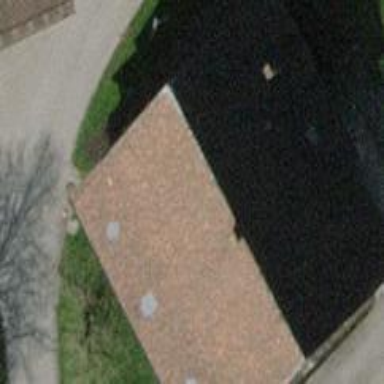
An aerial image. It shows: Detached building.